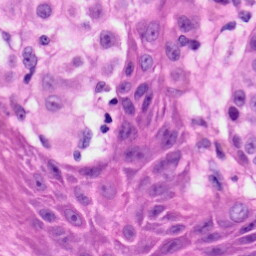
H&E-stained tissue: Skin